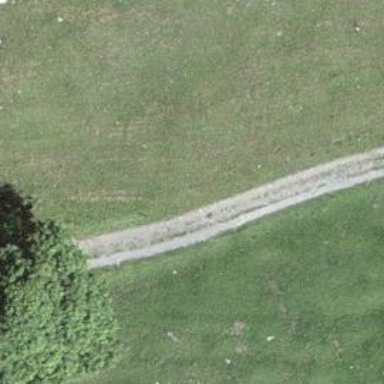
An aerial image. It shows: Track with grade 2 gravel surface.